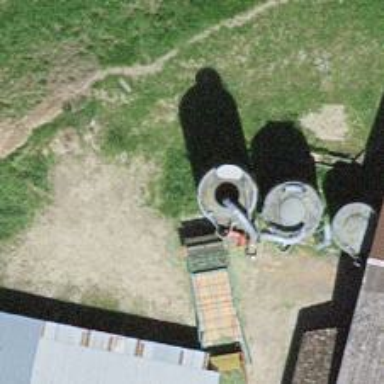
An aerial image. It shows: Silo.